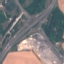
Land use / land cover class: Highway